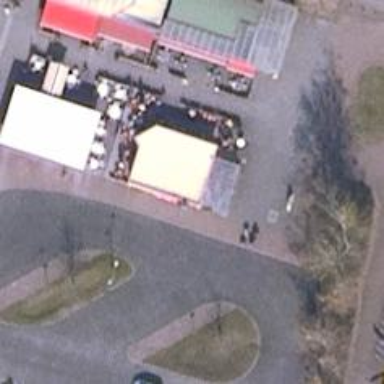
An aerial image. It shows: Café.